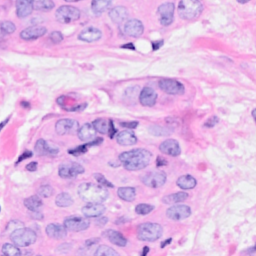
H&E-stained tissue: Breast